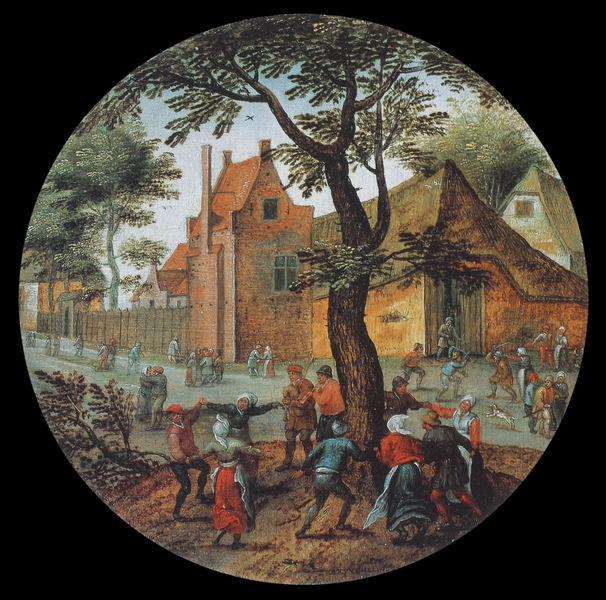
Titel: Dorflandschaft mit Tanz um einen Baum
Künstler: Pieter d.J. Brueghel
Schlagwörter: baum, blätter, menschen, strasse, haus, hund, zaun, fest, leute, tanz, kleidung, ast, häuser, musik, tanzen, bauern, rund, schornstein, tondo, dorf, mauer, ländlich, reigen, ausgelassen, feer, zeaun, burger